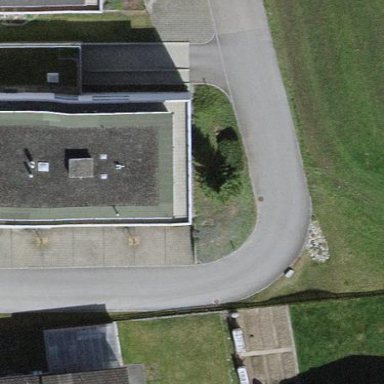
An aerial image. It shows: Building with flat roof.